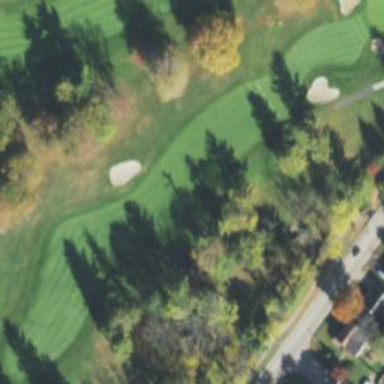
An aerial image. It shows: Grassy area designated as golf fairway.